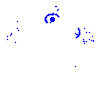
Particle: pion